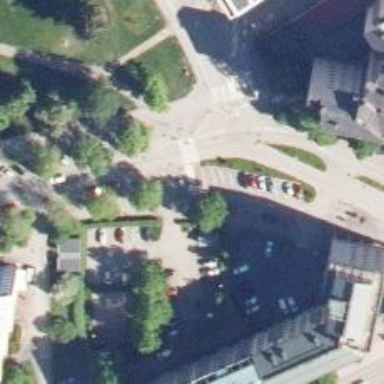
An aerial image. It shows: Asphalt cycleway.